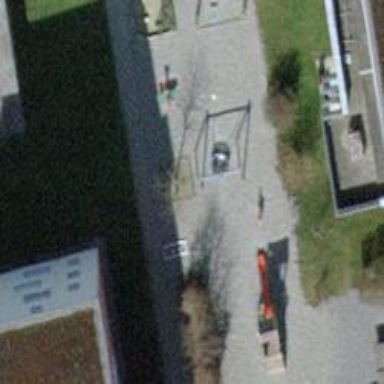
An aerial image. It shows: Playground area for leisure land.